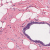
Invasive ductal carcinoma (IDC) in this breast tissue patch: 0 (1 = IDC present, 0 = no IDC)